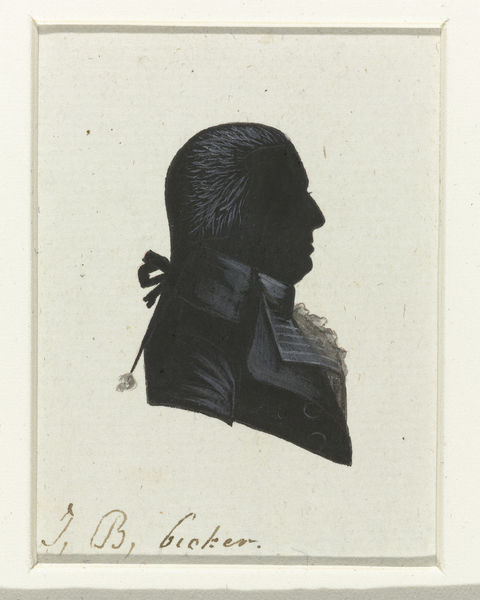
Titel: J.B. Bicker
Künstler: Hausdorff
Standort: Amsterdam
Institution: Rijksmuseum
Schlagwörter: homme, portrait, noir, dessin, silhouette, veste, perruque, xviiie, bieker